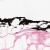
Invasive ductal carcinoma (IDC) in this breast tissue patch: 0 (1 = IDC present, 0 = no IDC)